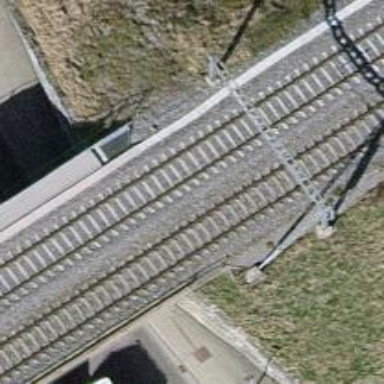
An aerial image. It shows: Railway bridge with electrified tracks and single contact line.